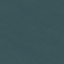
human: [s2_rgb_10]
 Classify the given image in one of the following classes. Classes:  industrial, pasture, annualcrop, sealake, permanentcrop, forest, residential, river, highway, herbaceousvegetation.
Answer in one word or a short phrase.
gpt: SeaLake